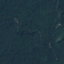
Label: Forest